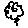
Label: flower